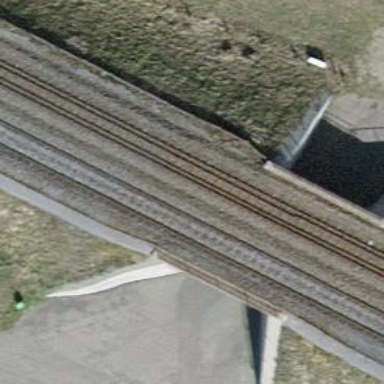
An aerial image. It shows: Single-track railway bridge with contact lines for electrification.